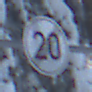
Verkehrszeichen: EndeGeschwindigkeit20
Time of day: MorningAfternoon
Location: Outdoor (Nature)
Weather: Clear
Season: Winter
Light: Natural